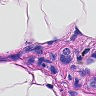
Metastatic tissue present: yes